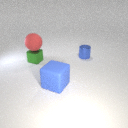
small blue metal cylinder to the right of small green metal cube